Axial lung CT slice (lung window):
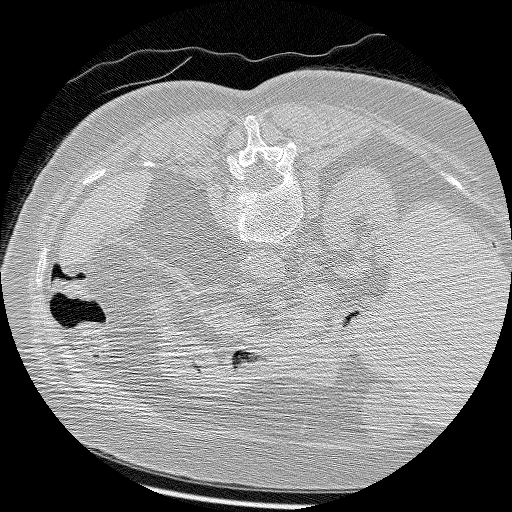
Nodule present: no